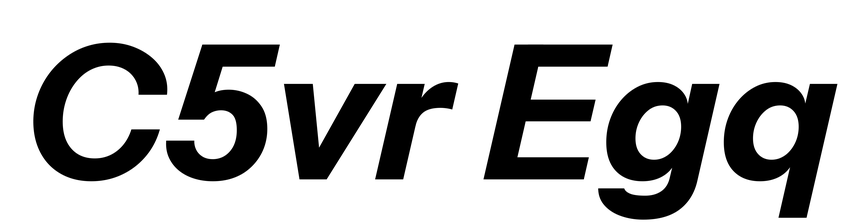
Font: InstrumentSans-Italic_Bold_Italic